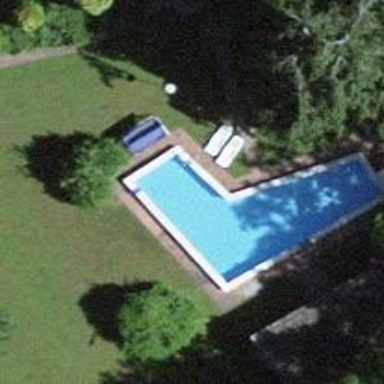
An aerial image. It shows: Swimming pool located in leisure land.